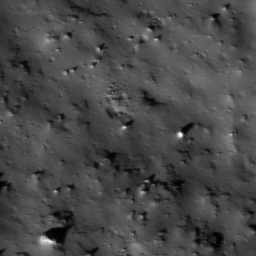
Host type: background_regolith
Lunar coordinates: latitude nan, longitude nan